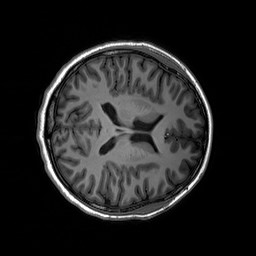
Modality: T1w
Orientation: axial
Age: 32
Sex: female
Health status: healthy
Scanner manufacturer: siemens
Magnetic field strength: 3 T
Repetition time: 2.3 s
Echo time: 0.00236 s